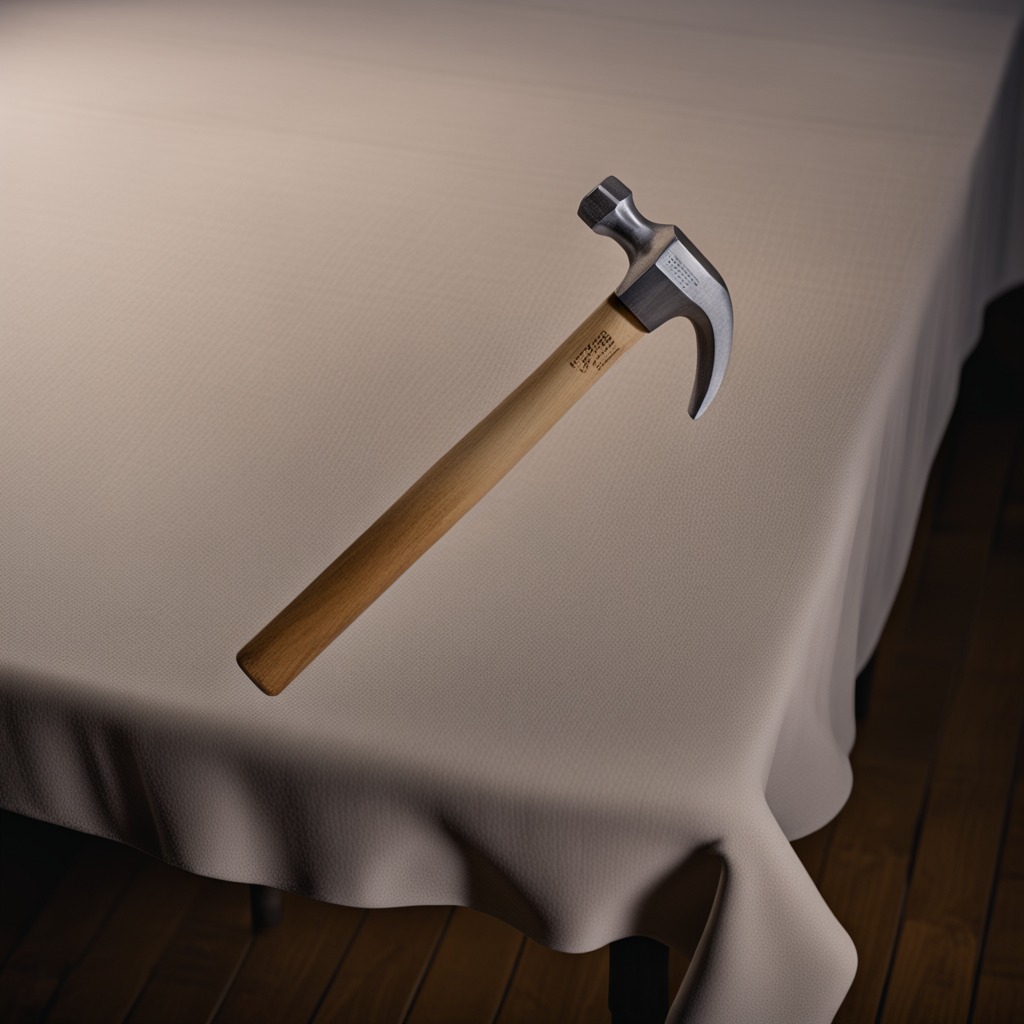
A hammer lying on the wooden table.